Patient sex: M
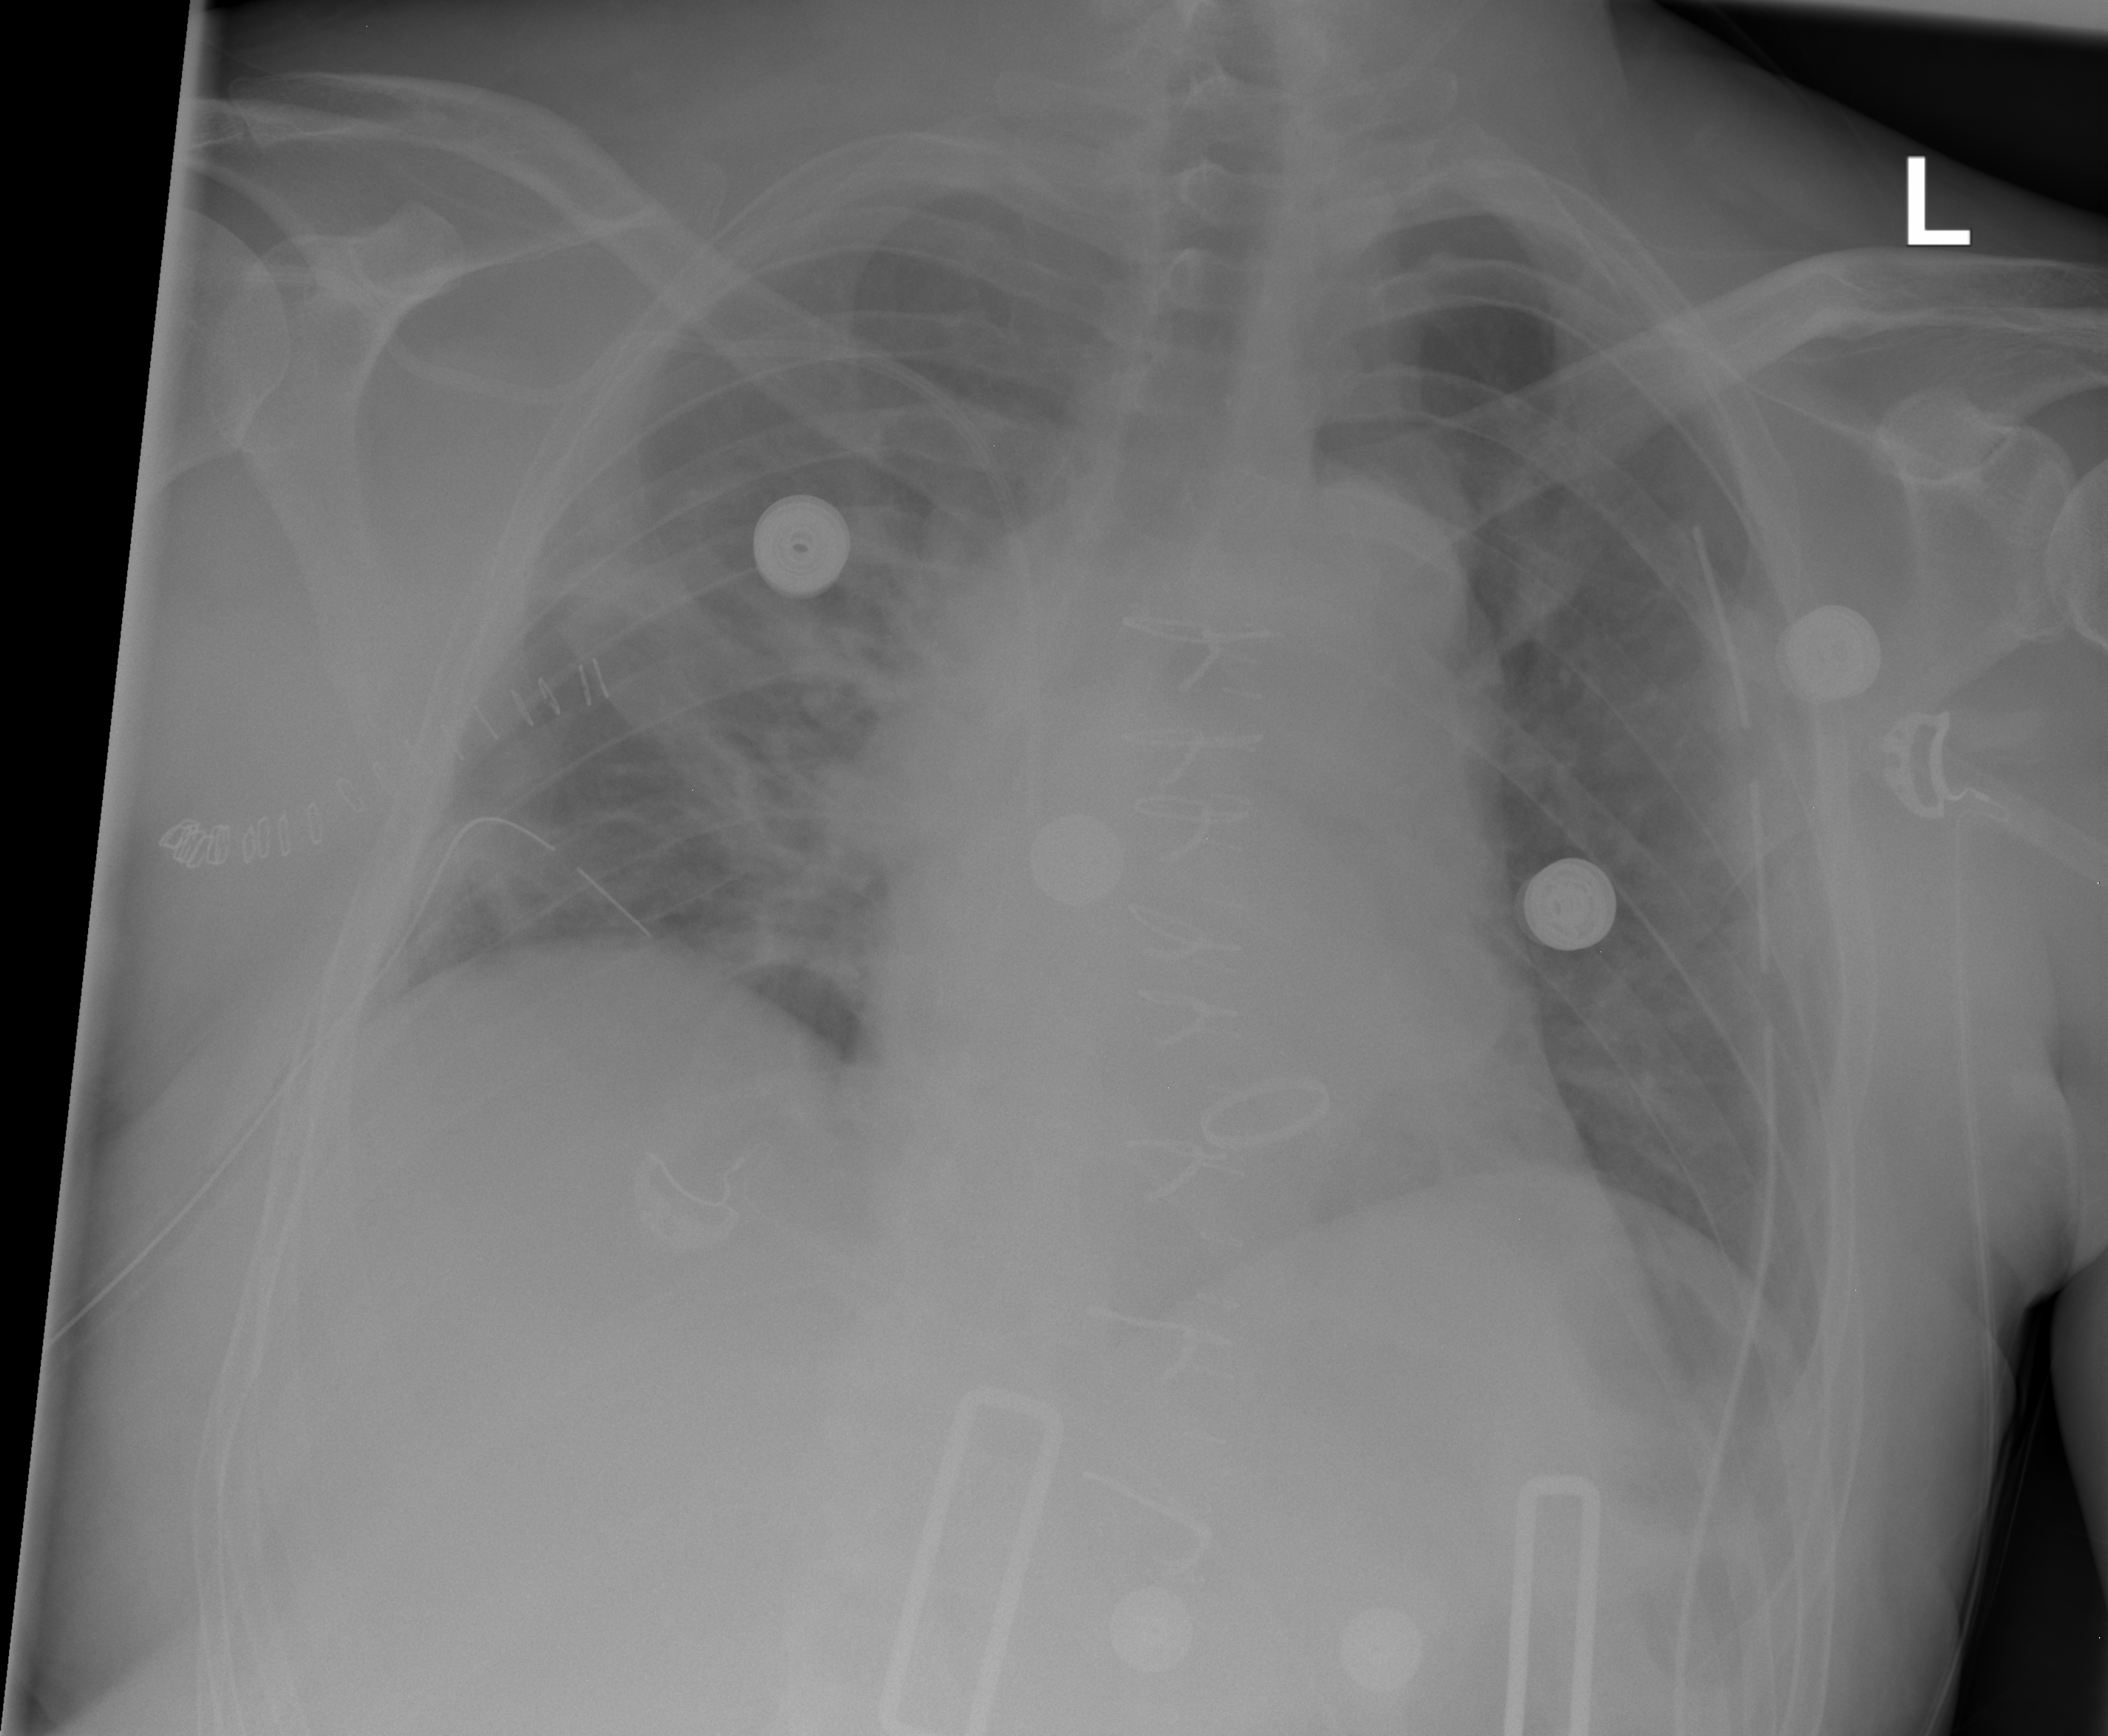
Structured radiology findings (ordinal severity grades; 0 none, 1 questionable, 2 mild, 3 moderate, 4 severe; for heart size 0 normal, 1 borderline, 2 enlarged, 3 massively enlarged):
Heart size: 0
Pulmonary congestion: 2
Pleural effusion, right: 0
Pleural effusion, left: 0
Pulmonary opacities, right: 2
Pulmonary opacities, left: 0
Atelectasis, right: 2
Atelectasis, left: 2